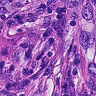
Metastatic tissue present: yes